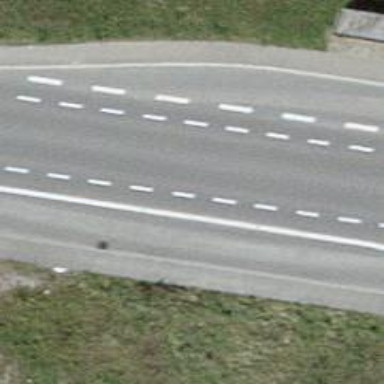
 along with designated lanes for cycling."